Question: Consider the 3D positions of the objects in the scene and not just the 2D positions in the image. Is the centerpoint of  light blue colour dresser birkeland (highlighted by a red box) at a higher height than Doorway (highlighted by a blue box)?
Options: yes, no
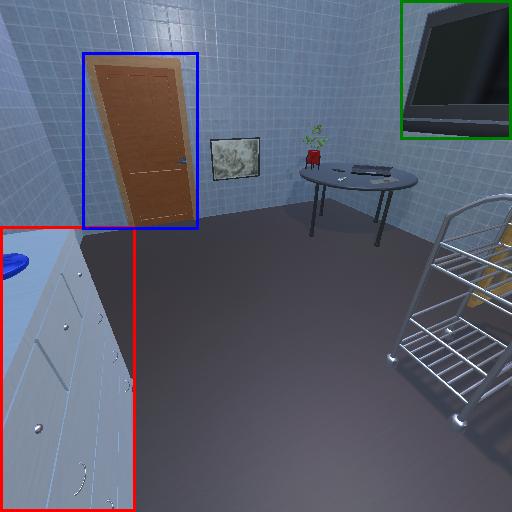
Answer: yes